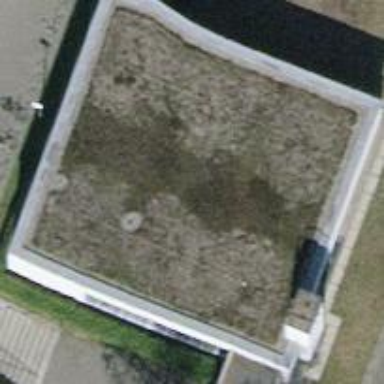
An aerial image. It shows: Flat-roofed school building.